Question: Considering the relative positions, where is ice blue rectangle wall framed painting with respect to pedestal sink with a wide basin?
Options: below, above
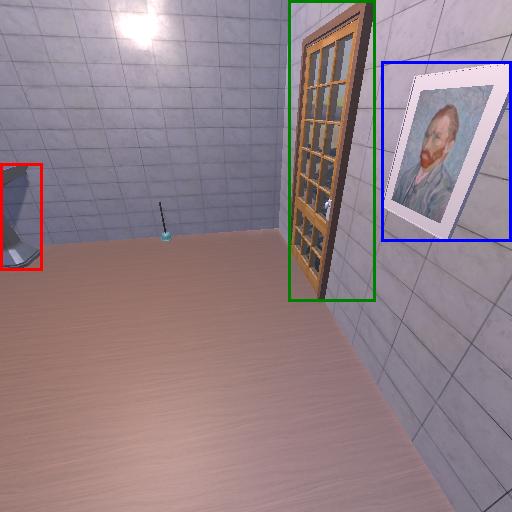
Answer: below